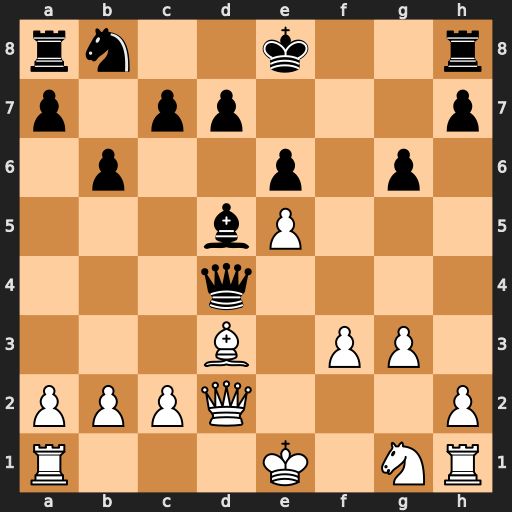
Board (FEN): rn2k2r/p1pp3p/1p2p1p1/3bP3/3q4/3B1PP1/PPPQ3P/R3K1NR
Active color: w
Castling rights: KQkq
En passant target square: -
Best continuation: Bxg6+ hxg6 Qxd4